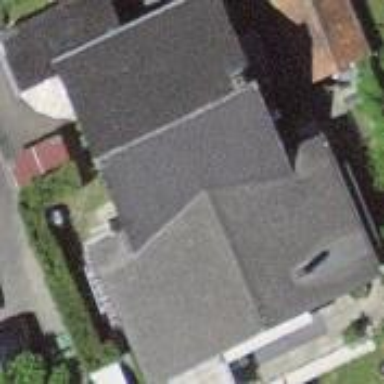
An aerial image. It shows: Residential building.